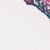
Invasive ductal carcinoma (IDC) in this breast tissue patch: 0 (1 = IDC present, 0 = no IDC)